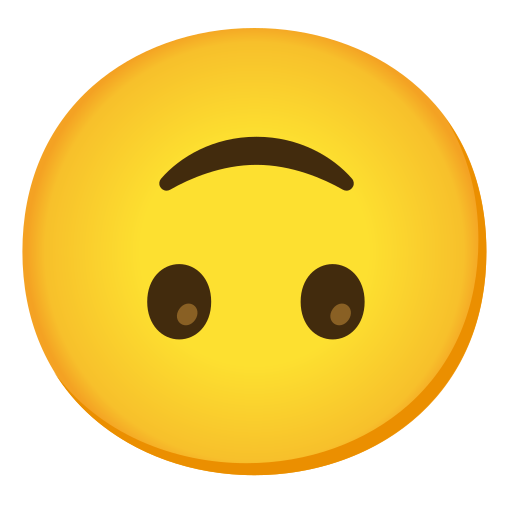
Emoji: 🙃